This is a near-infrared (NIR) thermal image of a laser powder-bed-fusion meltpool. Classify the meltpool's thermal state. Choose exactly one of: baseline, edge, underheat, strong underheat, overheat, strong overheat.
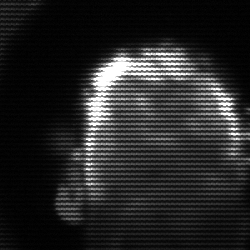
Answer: baseline